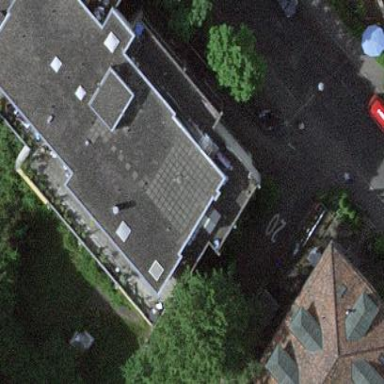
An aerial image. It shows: Office building.